Field crop: maize
Growth stage: 1
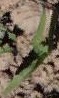
Species: maize